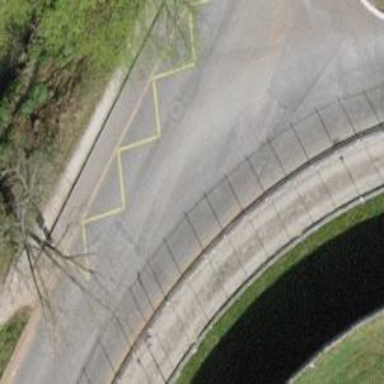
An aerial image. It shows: Unclassified road with asphalt surface.